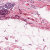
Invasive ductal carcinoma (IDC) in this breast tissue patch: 0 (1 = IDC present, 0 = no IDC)